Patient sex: M
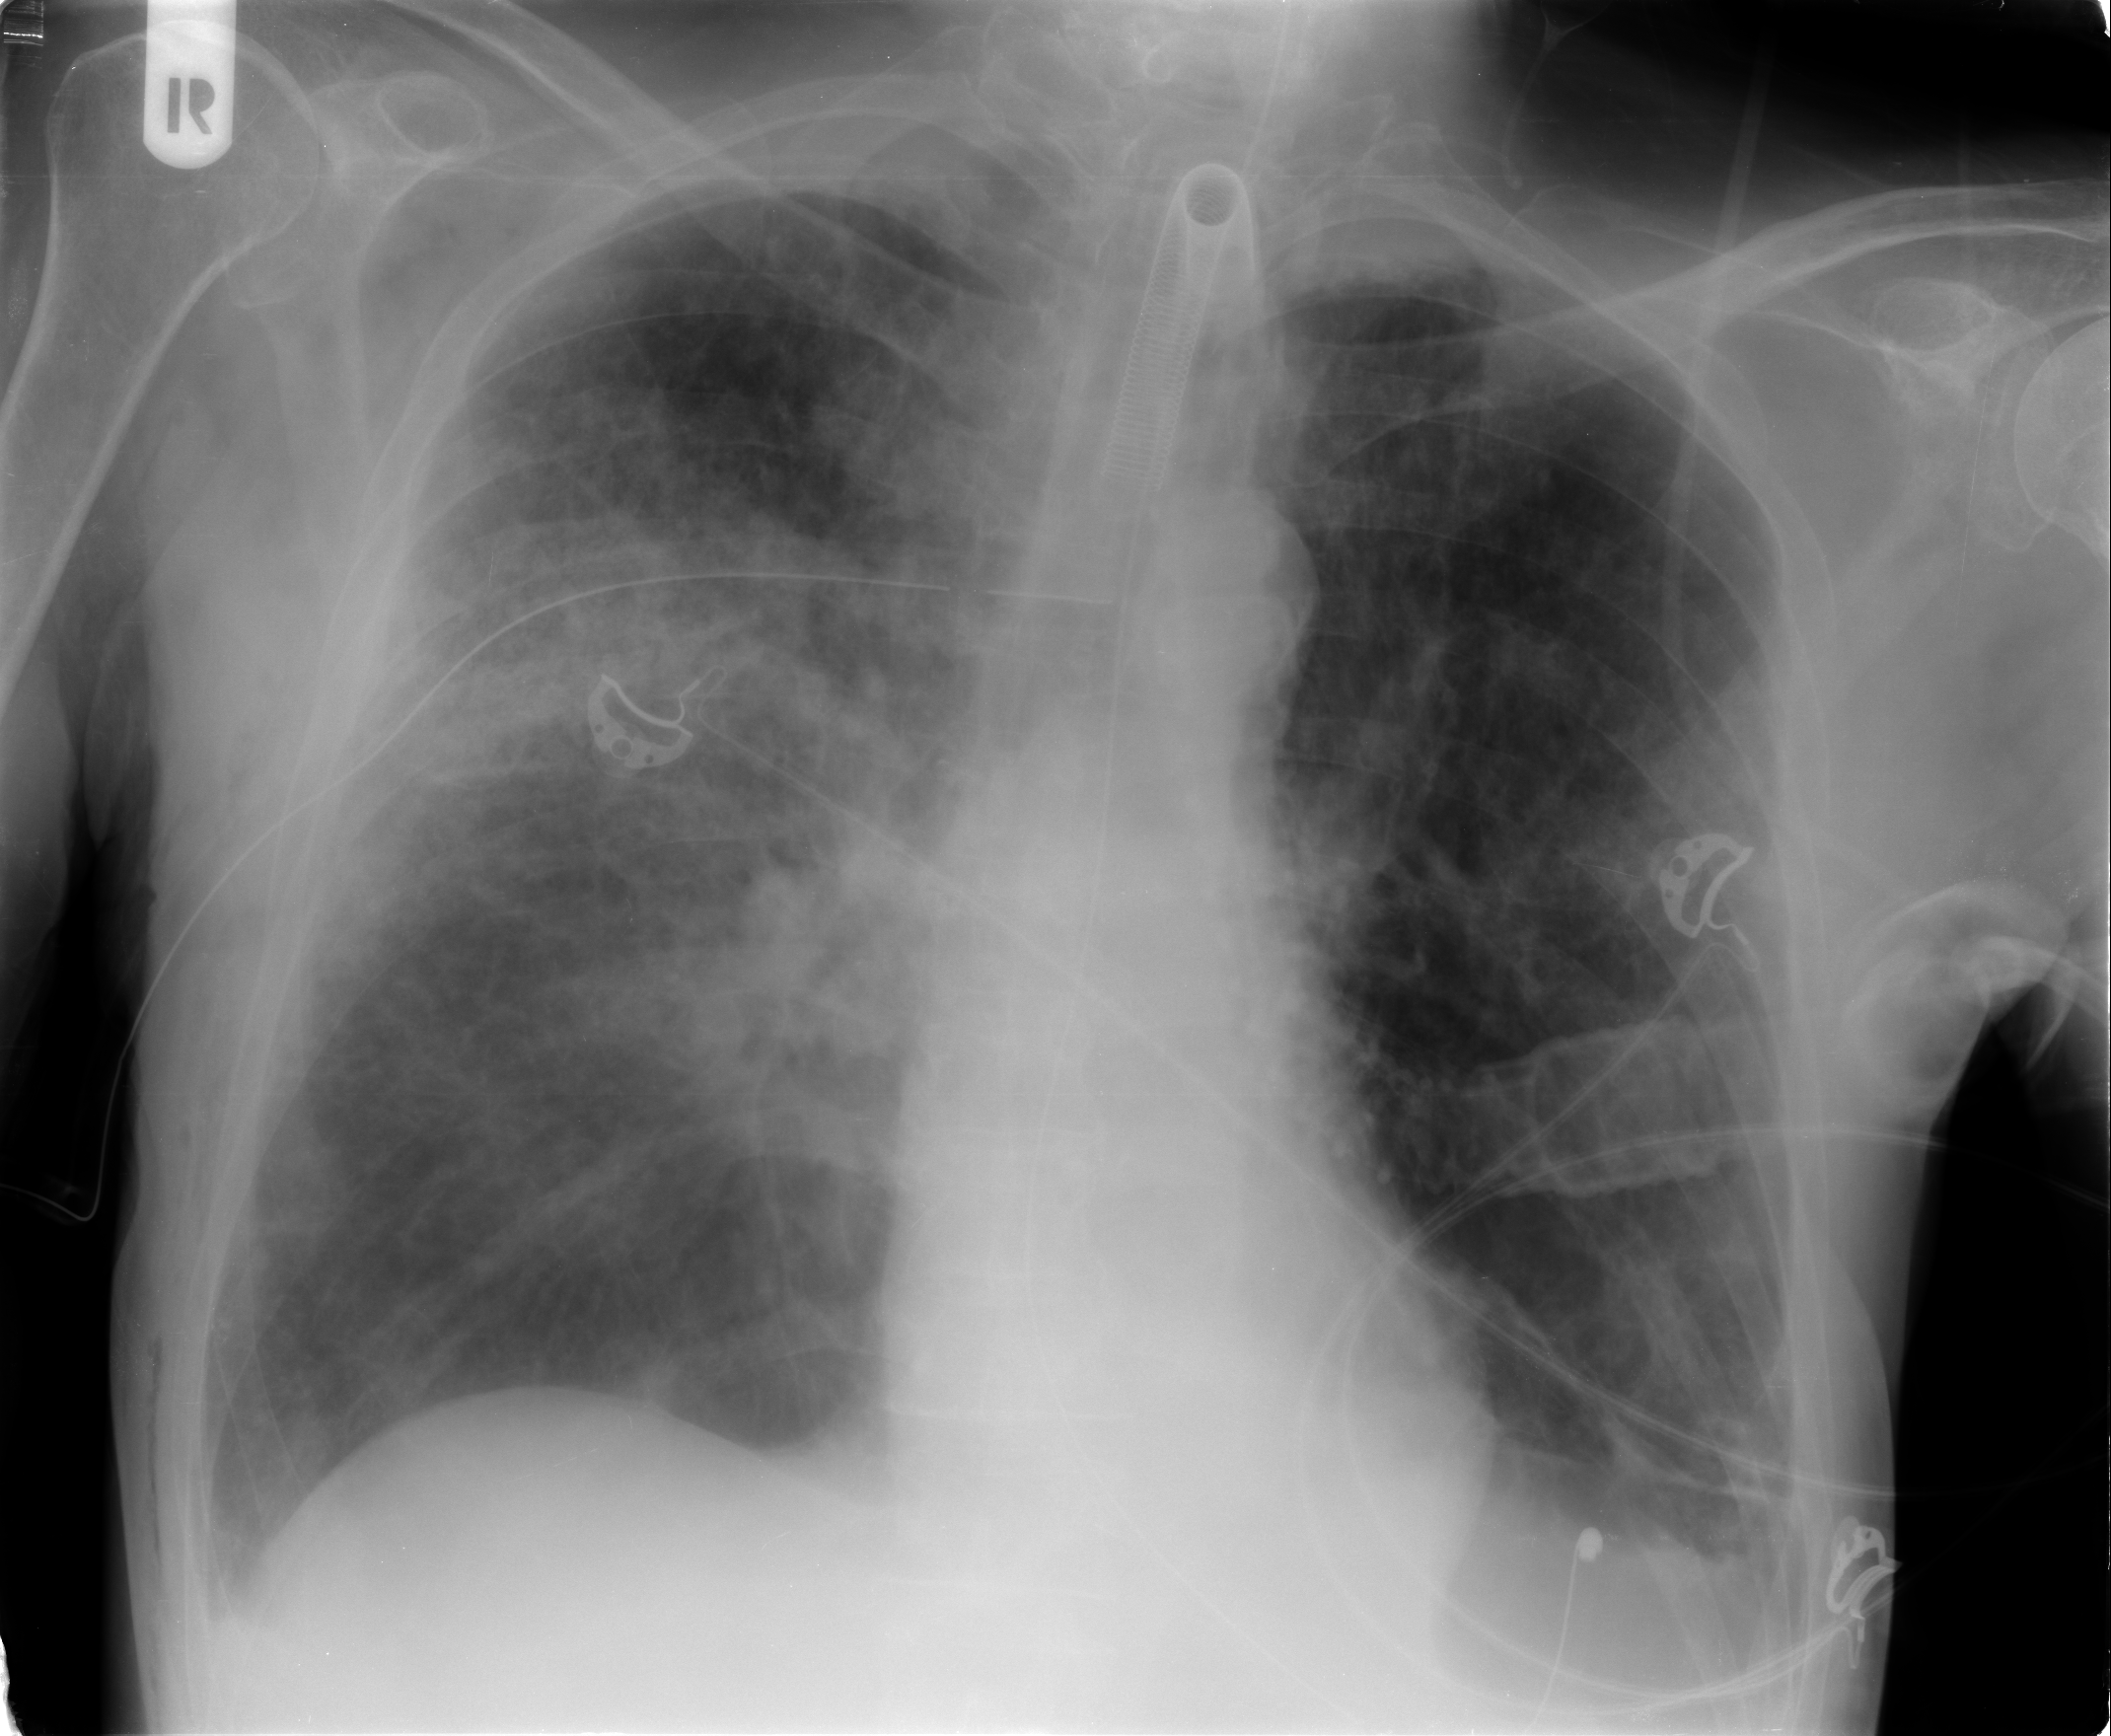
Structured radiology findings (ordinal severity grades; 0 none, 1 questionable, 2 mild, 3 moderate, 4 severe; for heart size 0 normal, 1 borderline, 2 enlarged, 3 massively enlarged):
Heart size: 0
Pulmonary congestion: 2
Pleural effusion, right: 0
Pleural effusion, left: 0
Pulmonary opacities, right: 3
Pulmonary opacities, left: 0
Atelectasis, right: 0
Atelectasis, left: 1